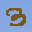
Label: 3